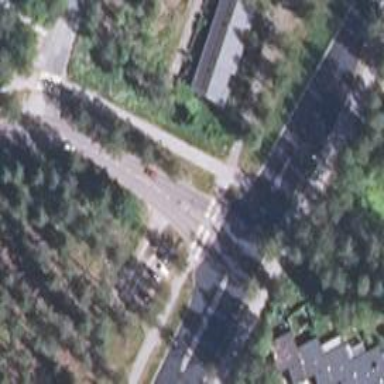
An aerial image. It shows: Uncontrolled crossing with pedestrian island.